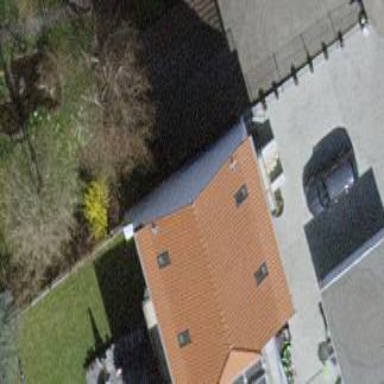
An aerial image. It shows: Group of garages.